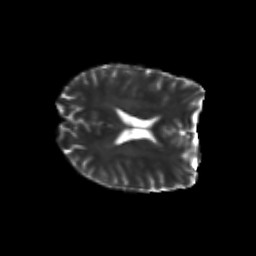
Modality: T2w
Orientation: axial
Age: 24
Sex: male
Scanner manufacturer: siemens
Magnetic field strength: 3 T
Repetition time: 3.5 s
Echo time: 0.125 s